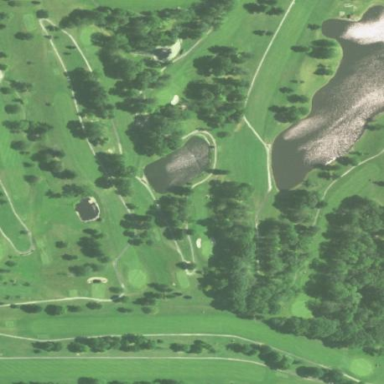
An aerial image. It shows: Golf course.